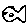
Label: fish